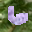
Label: 6